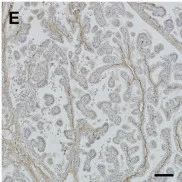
Postoperative pathology: choroid plexus papilloma (WHO I). Immunohistochemical expressions: GFAP (+-), EMA (+), keratin (+++), CAM5.2 (+++), P53 (+), syn (++) and olig-2(-). Ki-67LI: 0.6% (A-H). Scale bar:. 100 mum.
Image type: pathology (immunostaining)